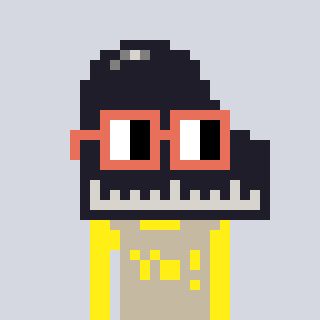
a pixel art character with square orange glasses, a piano-shaped head and a bege-colored body on a cool background